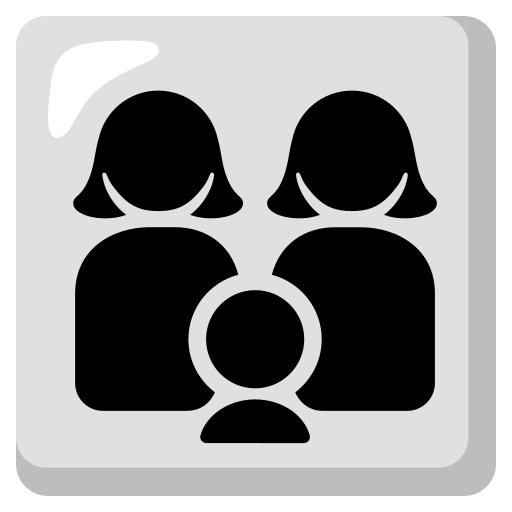
Emoji: 👩‍👩‍👦